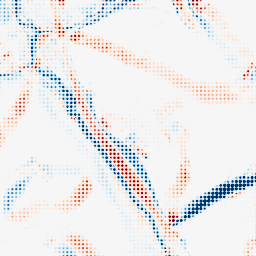
Category: morphological
Decomposition family: morphological_diamond
Decomposition parameters: operation: average
radius: 15
Upsampling method: sinc_hamming
Upsampling parameters: scale: 8
kernel_size: 4
Upsampling scale: 8